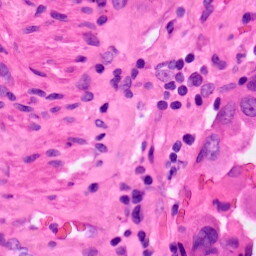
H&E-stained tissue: Lung